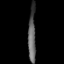
Tissue: prostate
Cell type: Myeloid cells
Senescence score: 0.6902
Nuclear area (px): 412
Mean DAPI intensity: 93.311